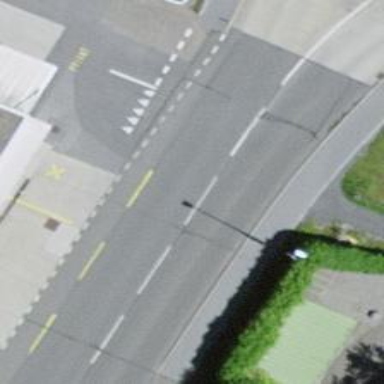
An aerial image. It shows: Asphalt road with primary highway designation. There is designated left lane for cyclists.